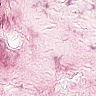
Metastatic tissue present: no